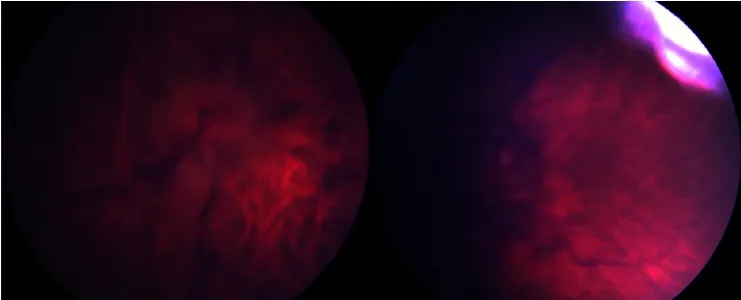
The RetCam images of optic nerve head in both eyes which demonstrates disc edema in both eyes, left (left image) more than right (right image) and flame-shape hemorrhages around optic nerve head in both eyes and cotton wool spots around the left optic nerve head.
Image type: ophthalmic_imaging (fundus_photograph)